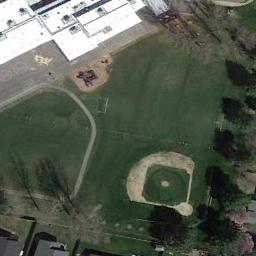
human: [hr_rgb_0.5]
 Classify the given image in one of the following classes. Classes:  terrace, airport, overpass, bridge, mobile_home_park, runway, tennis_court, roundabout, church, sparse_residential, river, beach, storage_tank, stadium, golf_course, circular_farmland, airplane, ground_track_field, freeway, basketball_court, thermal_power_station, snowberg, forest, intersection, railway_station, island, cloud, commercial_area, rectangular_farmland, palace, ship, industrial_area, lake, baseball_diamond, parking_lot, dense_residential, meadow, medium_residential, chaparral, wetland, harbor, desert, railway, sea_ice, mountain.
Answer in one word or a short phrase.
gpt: baseball_diamond